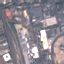
Label: Industrial